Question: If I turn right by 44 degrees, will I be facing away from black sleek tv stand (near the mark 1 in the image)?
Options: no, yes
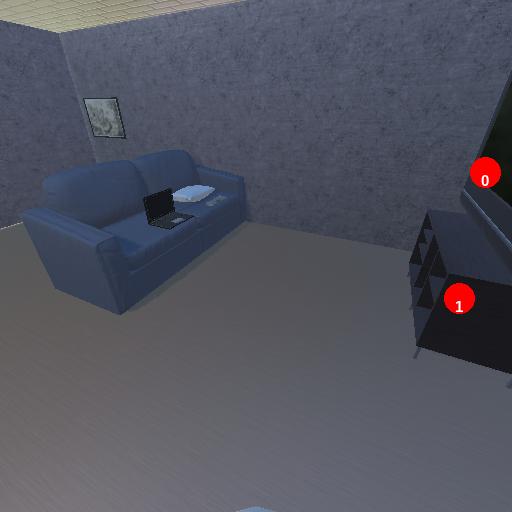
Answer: no